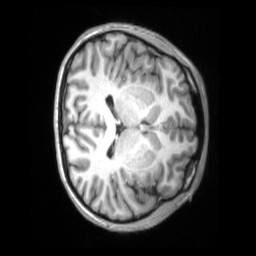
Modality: T1w
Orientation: axial
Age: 24
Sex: female
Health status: ill
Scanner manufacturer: siemens
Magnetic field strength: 3 T
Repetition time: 2.2 s
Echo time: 0.00157 s